Question: Using Excel 2010 and SQL Server 2008 R2.
I used import and export data (32 bit) wizard to copy data from excel spreadsheet to SQL Server.
Why I got an error?
By the way, copy and paste doesn't work for excel 2010. It will paste all the data in one field. And import and export wizard 64-bit doesn't work as well. It has not excel option in the Data Source dropdown menu at all.
Thanks.

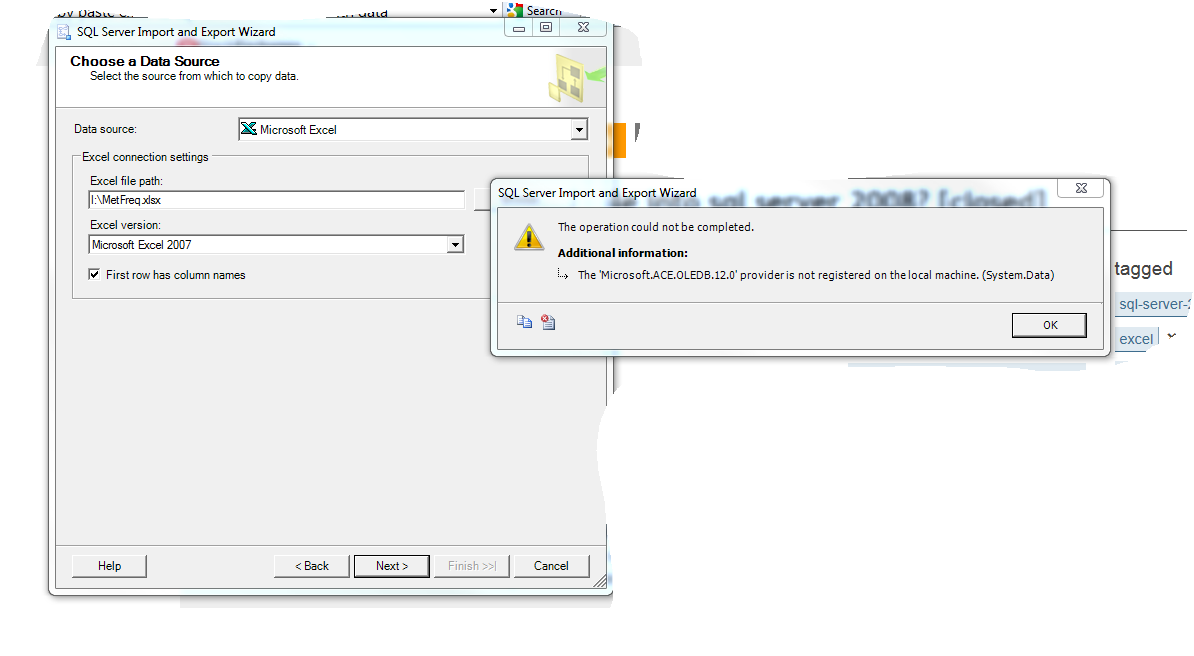
Answer: If you are unable to successfully install the driver for the Jet engine you can use CSV (Flat Text file import) with very similar features.